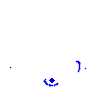
Particle: pion